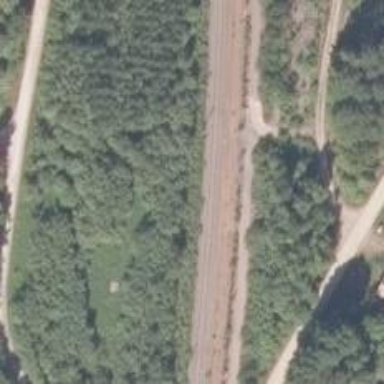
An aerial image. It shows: Railway track with continuous electrified contact lines.